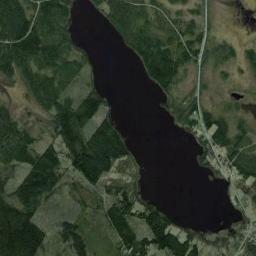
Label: lake